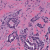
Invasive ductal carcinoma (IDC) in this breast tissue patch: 1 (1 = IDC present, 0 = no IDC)